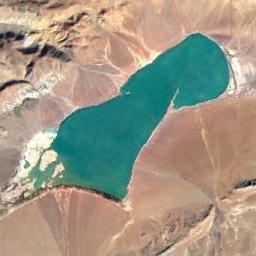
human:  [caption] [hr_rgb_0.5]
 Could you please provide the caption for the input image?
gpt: The lake in the picture looks like a triangle .

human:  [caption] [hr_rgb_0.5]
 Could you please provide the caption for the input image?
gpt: An irregularly shaped pale blue lake surrounded by yellowish brown rocks .

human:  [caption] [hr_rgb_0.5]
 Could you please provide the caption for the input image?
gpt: The ground is rough around the lake .

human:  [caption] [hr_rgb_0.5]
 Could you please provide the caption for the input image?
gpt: The lake lies in a wasteland and the mountainous area is next to it .

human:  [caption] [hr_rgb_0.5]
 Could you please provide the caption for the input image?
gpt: The green lake is surrounded by a brown desert .